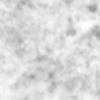
Label: no_change